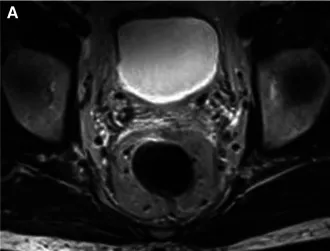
Dotarem-enhanced T2 magnetic resonance (MR) images of the patient during the W&W follow-up visit with no signs of local regrowth or lymph node metastasis;. June 2017.
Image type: radiology (mri)